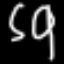
Label: squiggle